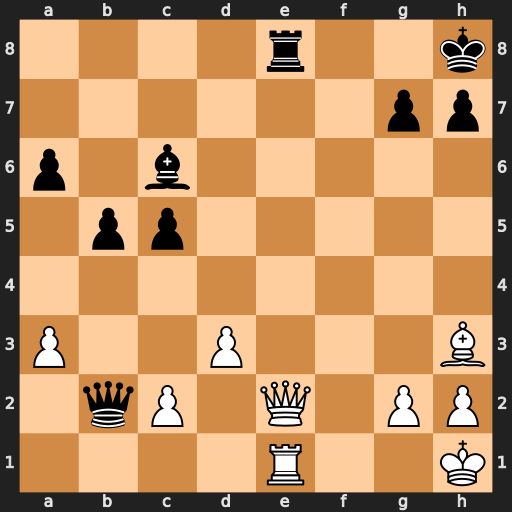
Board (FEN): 4r2k/6pp/p1b5/1pp5/8/P2P3B/1qP1Q1PP/4R2K
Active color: w
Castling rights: -
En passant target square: -
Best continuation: Qxe8+ Bxe8 Rxe8#